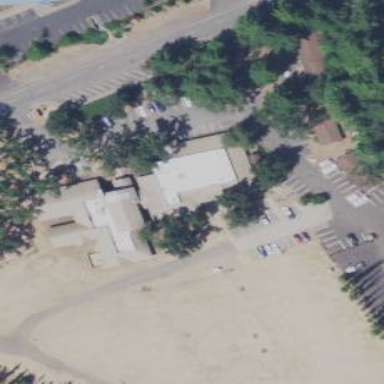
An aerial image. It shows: Social center building.